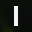
Label: 1